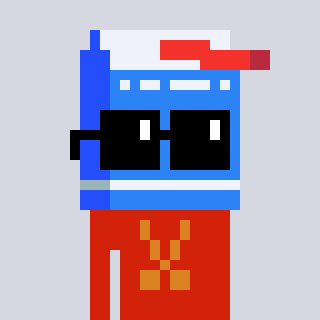
a pixel art character with square black sunglasses, a milk-shaped head and a red-colored body on a cool background